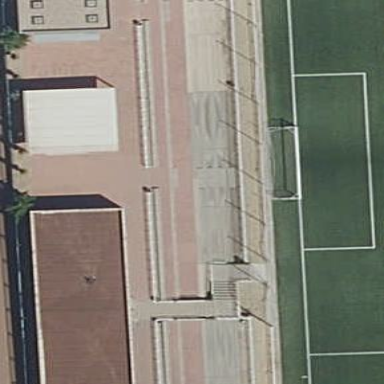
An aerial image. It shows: Concrete bleachers on leisure land.